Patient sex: F
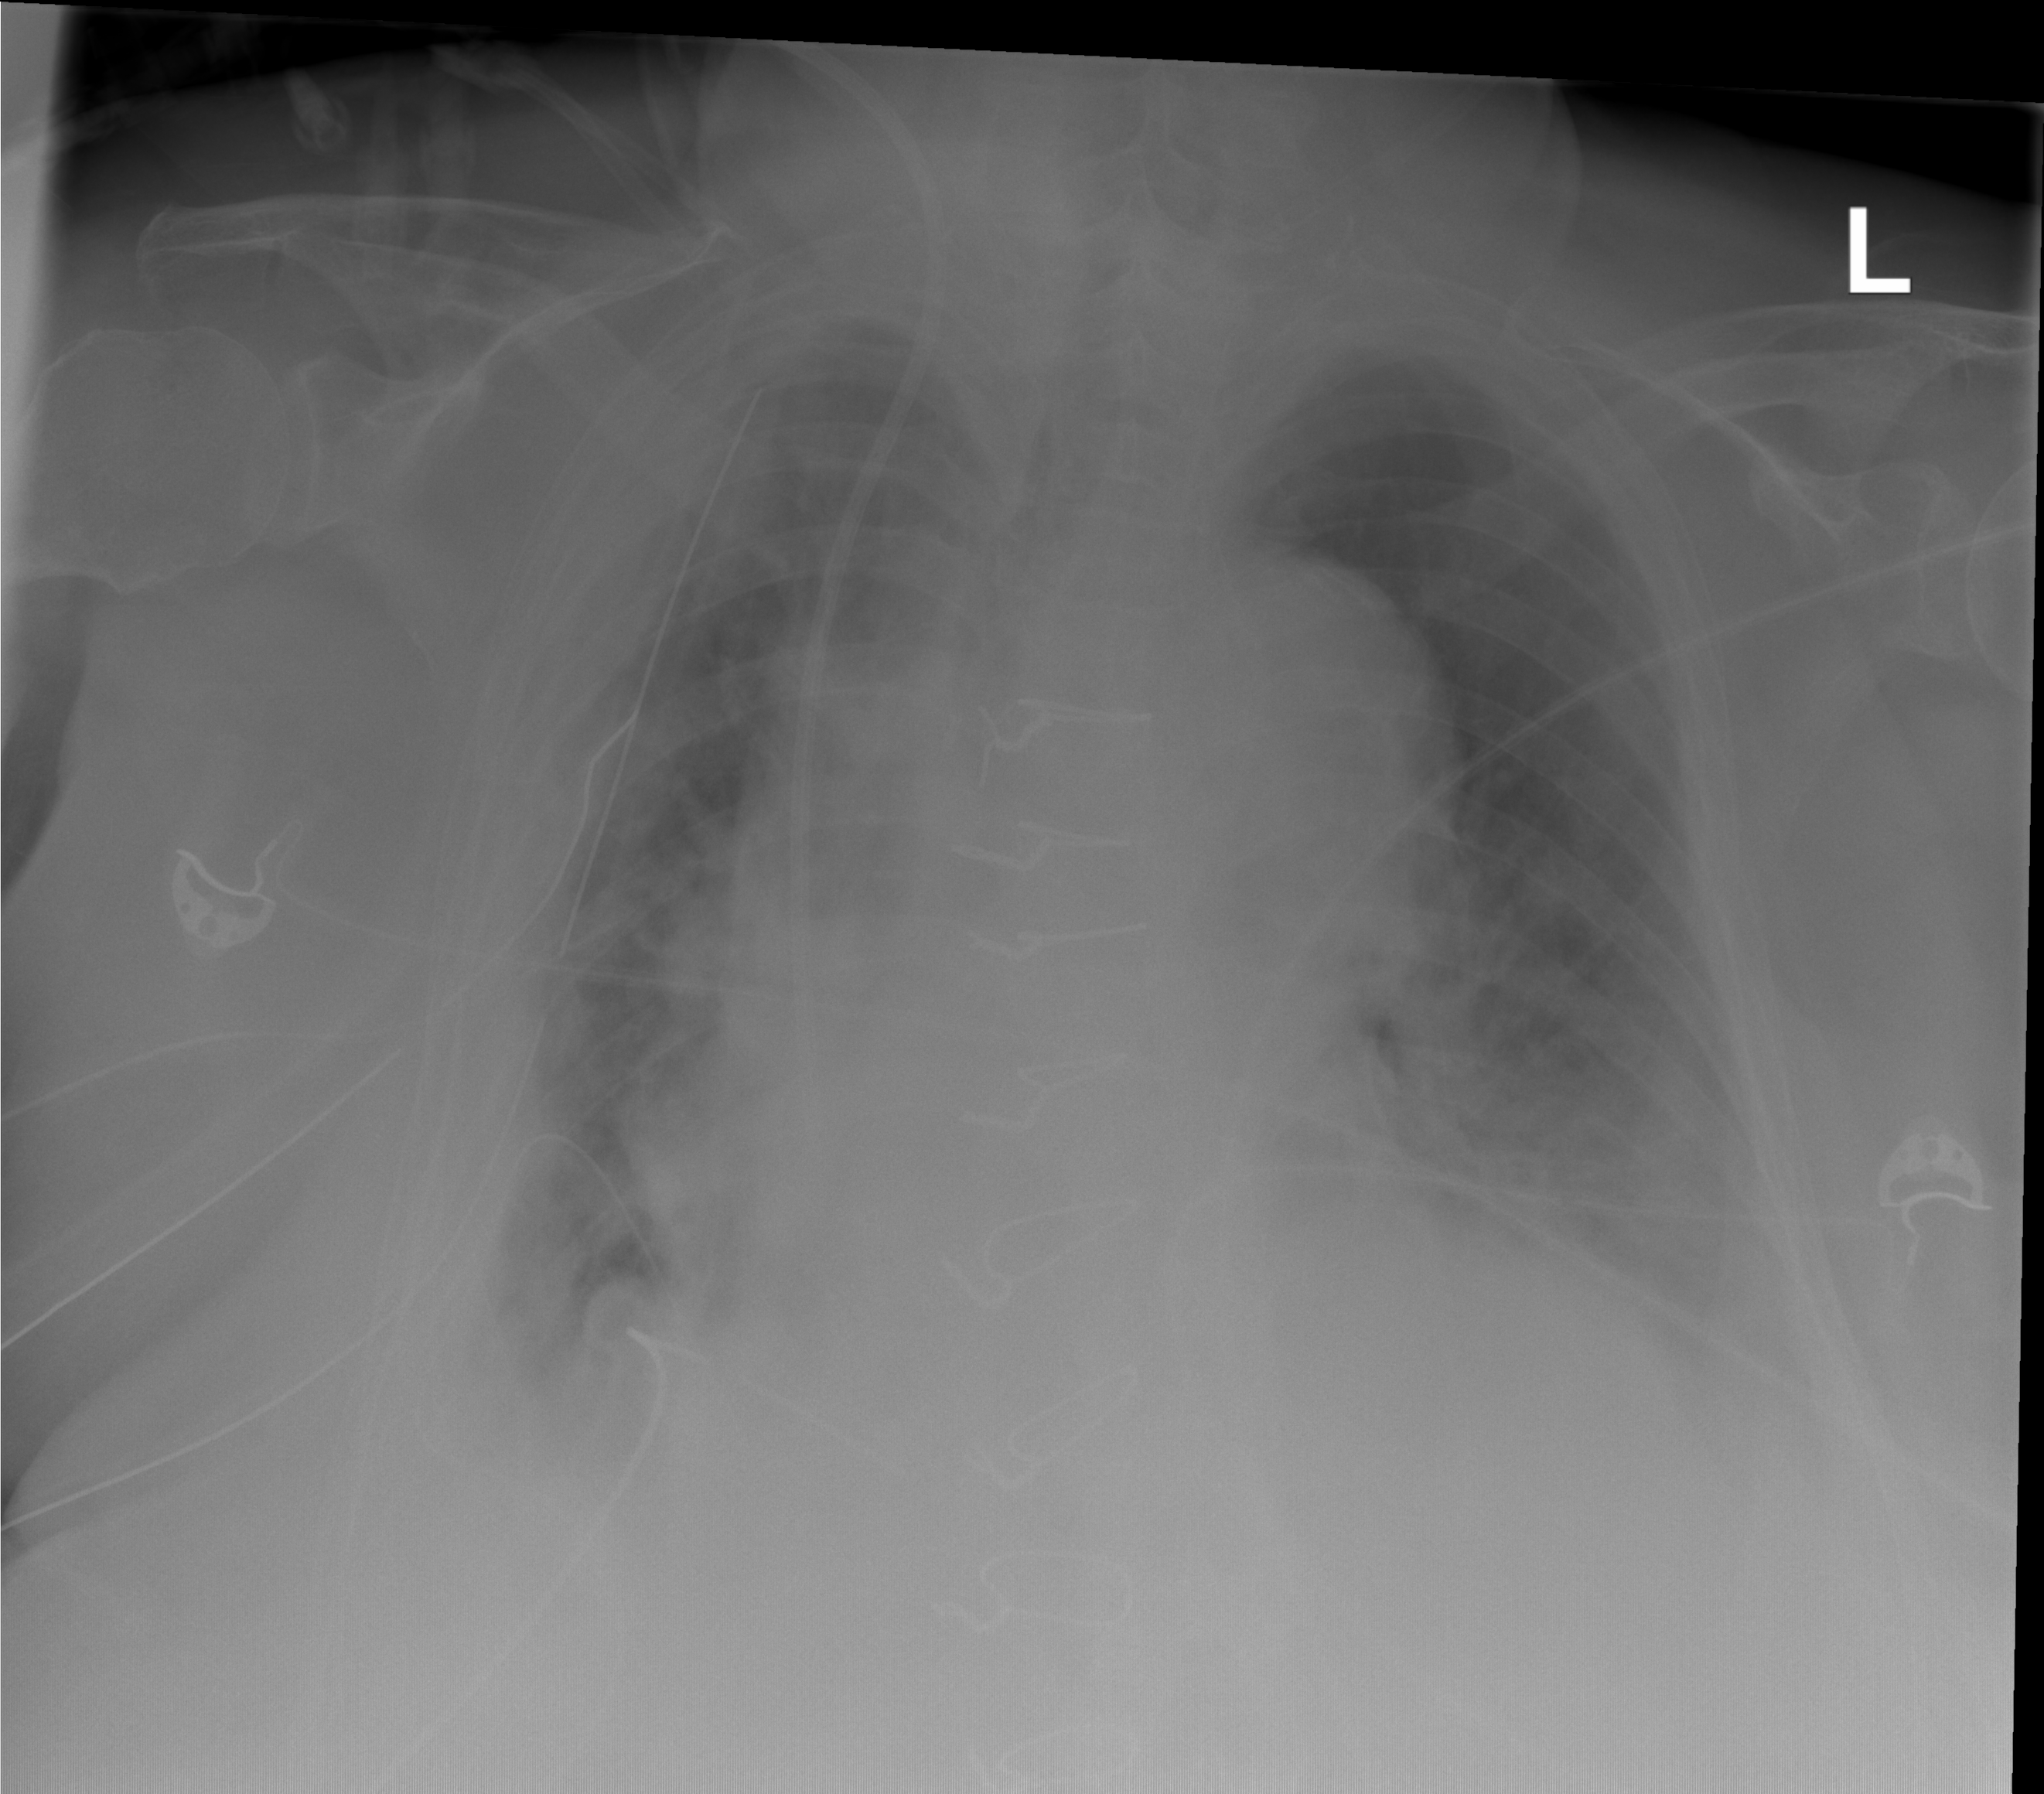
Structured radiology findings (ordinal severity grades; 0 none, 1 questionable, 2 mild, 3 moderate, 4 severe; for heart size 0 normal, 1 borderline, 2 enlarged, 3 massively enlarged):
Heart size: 2
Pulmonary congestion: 2
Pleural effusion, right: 2
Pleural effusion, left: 2
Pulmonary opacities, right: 1
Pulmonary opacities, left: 0
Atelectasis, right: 3
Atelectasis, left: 0